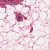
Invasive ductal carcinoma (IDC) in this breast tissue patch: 0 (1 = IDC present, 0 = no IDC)